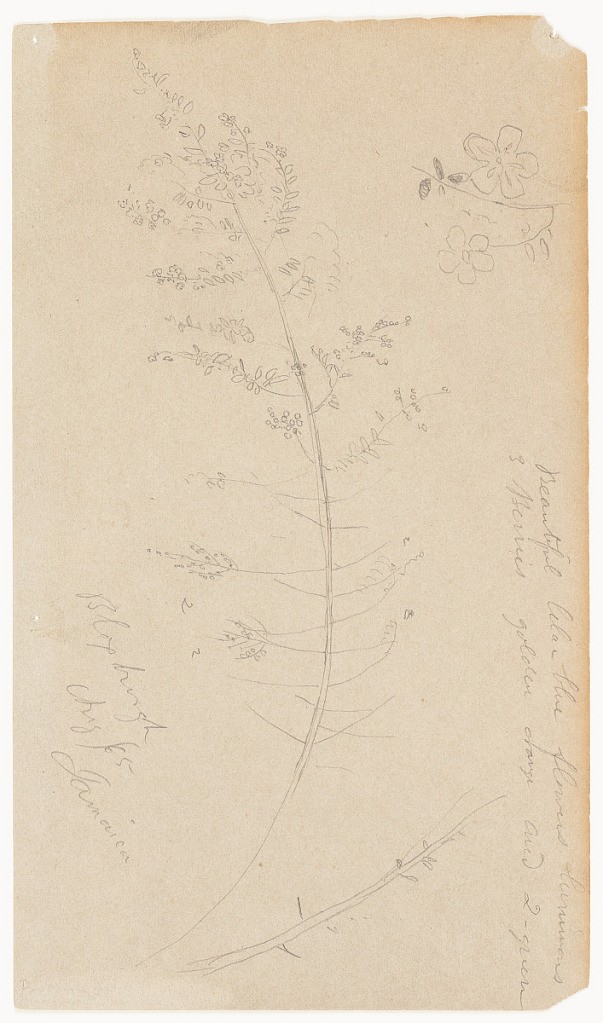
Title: Botanical Sketches, Bloxburgh, Jamaica
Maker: Frederic Edwin Church, American, 1826–1900
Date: August 1865
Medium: Graphite on gray wove paper; verso: graphite
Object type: Drawing
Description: Botanical sketches showing a view of a plant's flowering stem and a detail of one of those flowers. Stem arches horizontally across the composition and grows more vegetation at its tip, at left, than its base, at right. Flowers and berries adorn the stem's branches throughout. At upper left, a detail of one of the flowers is visible.

Verso: Unfinished landscape sketch showing the partial outline of a mountain ridge.